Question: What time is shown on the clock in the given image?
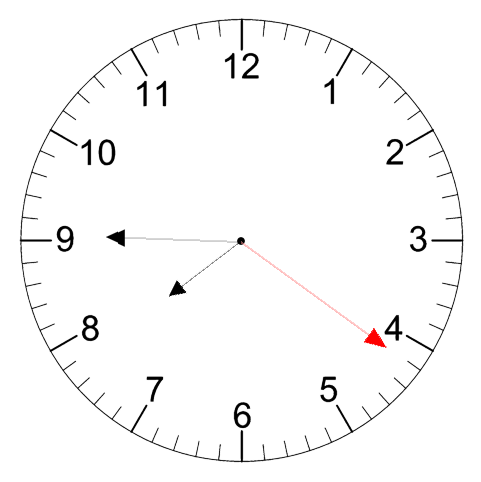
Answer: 07:45:21